Aerial crown-view tile of a tropical tree (Barro Colorado Island, Panama), acquired 20250818:
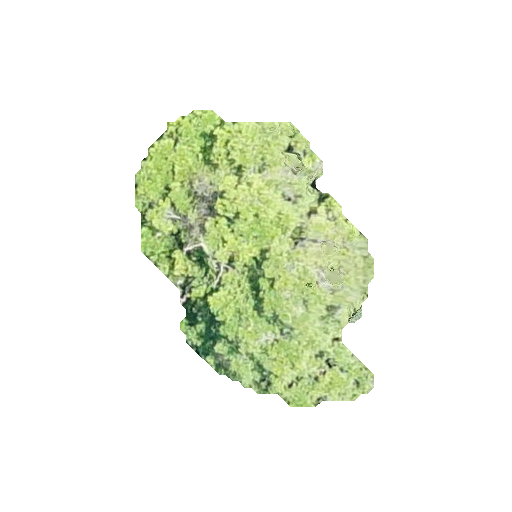
Species: Terminalia amazonia
GBIF accepted scientific name: Terminalia amazonica
Crown area: 70.564 m²